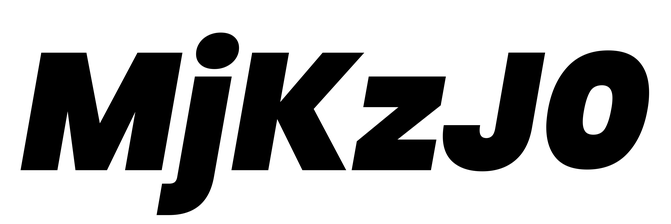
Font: Poppins-BlackItalic